Brain MRI, t1w sequence, axial 2D slice.
Patient: age 29, sex F, weight 95 kg, height 1.95 m
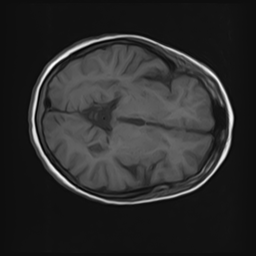